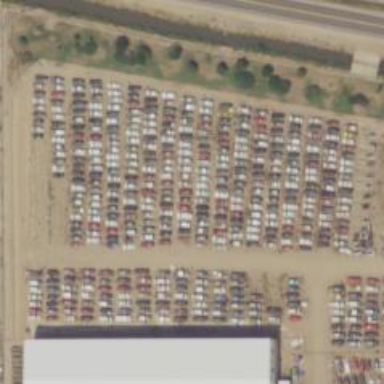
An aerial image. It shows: Scrap yard located in industrial area.